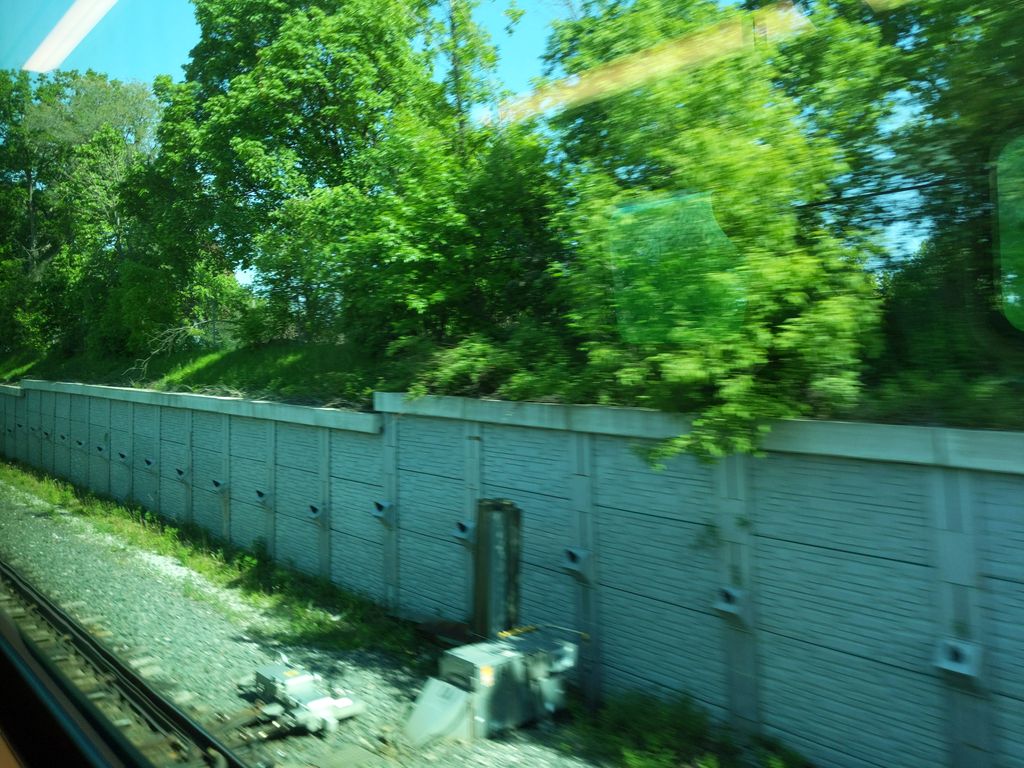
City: toronto